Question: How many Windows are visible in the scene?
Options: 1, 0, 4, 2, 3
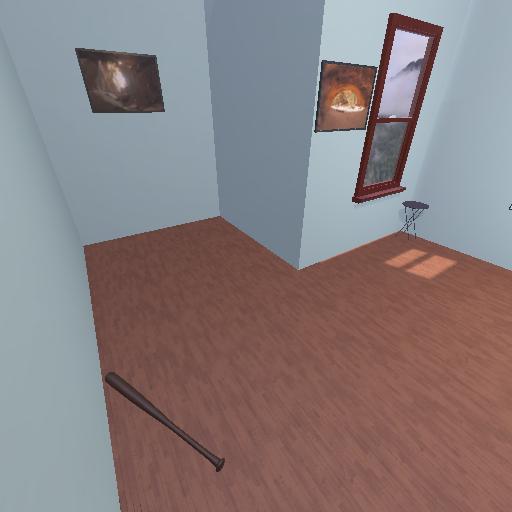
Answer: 1